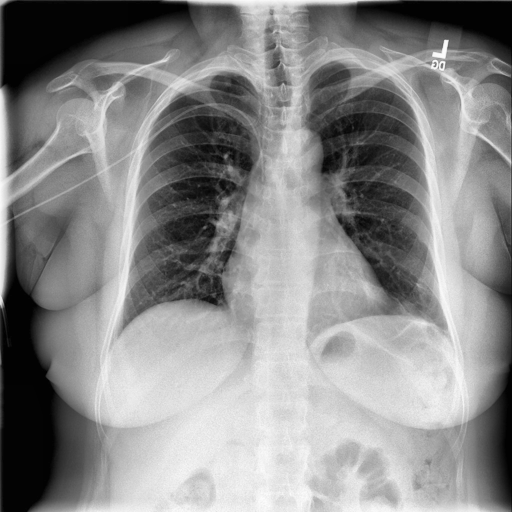
Finding: NORMAL